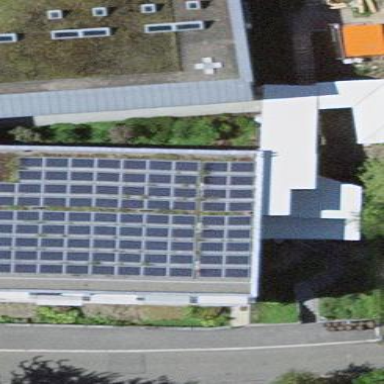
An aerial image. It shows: Solar power generator with photovoltaic panels.